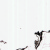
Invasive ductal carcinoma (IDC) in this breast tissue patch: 0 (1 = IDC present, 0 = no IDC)